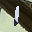
Label: 1